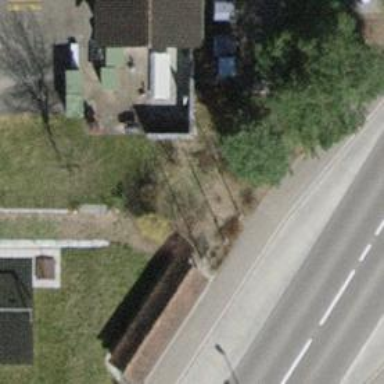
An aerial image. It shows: Flagpole structure.